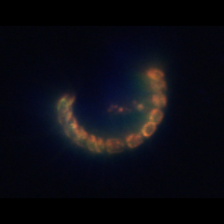
Taxon: Chaetoceros
Group: Diatoms